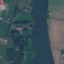
Land use / land cover: River